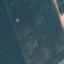
Label: AnnualCrop